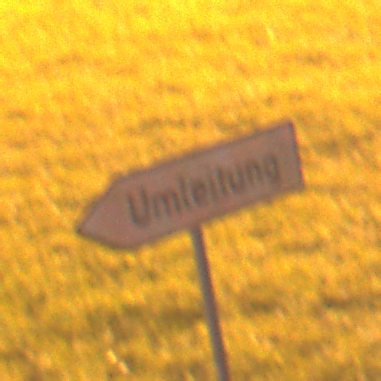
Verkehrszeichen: UmleitungswegweiserLinksweisend
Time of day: Night
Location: Outdoor (Suburban)
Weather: PartlyCloudy
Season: NotSpecified
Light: Artificial